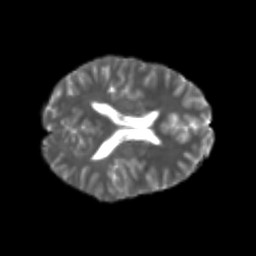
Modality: T2w
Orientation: axial
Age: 20
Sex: male
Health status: healthy
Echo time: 0.074 s